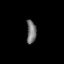
Tissue: lung
Cell type: Myeloid cells
Senescence score: 0.6259
Nuclear area (px): 221
Mean DAPI intensity: 116.032